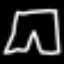
Label: pants